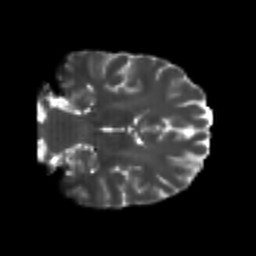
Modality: T2w
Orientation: coronal
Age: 22
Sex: male
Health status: healthy
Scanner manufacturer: philips
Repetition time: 7.389 s
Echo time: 0.08599 s